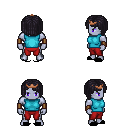
a pixel art fantasy rpg character, male body template, dark elf, purple skin, teal sleeveless shirt, red pants, raven pageboy hairstyle, bronze tiara, leather bracers, black slippers, four views (front, back, left, right), 2x2 character sprite sheet, small pixel art, hard edges, no anti-aliasing